Field crop: tomato
Growth stage: 1
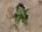
Species: solanum